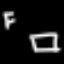
Label: square